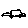
Label: car